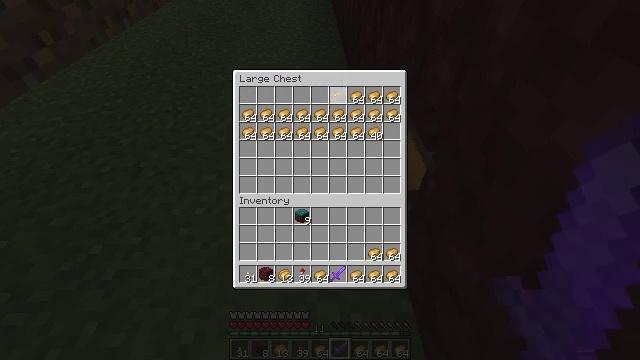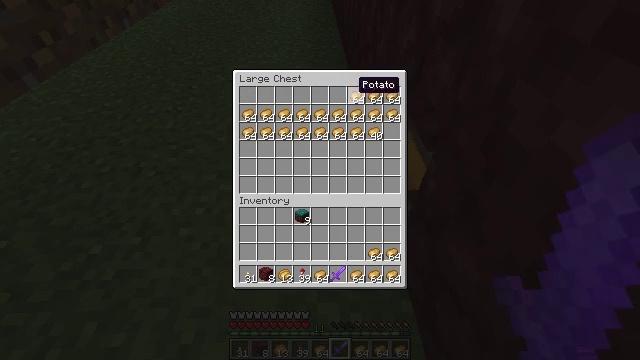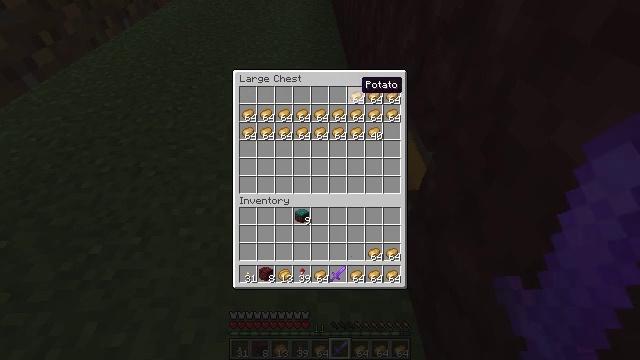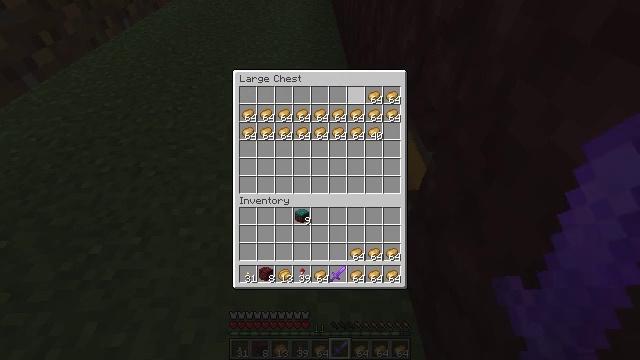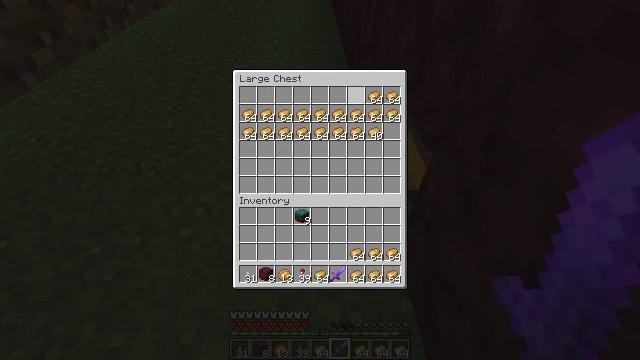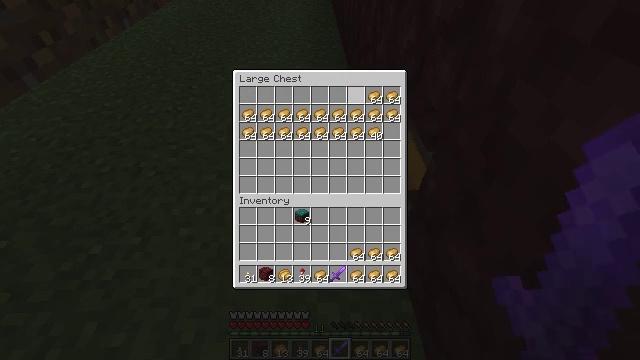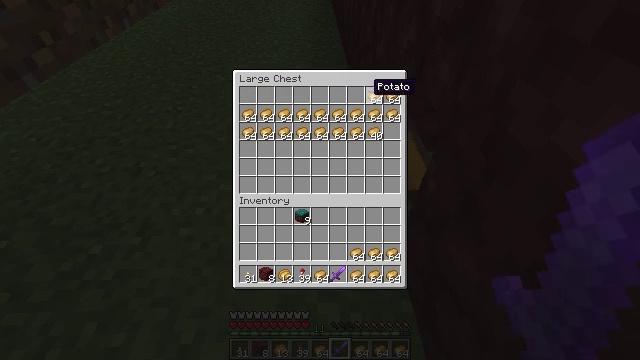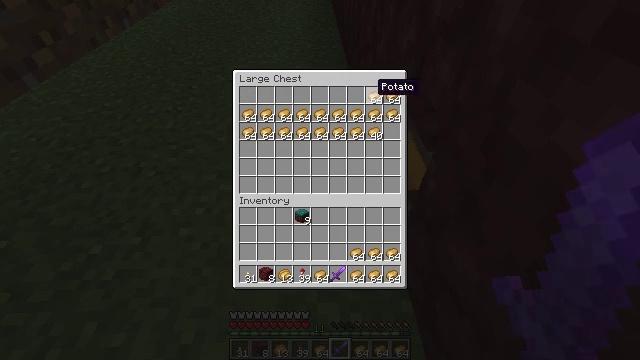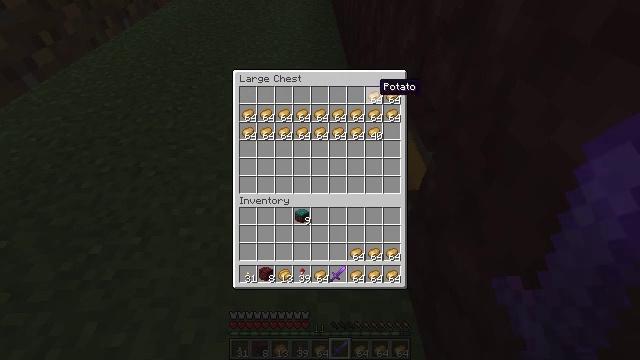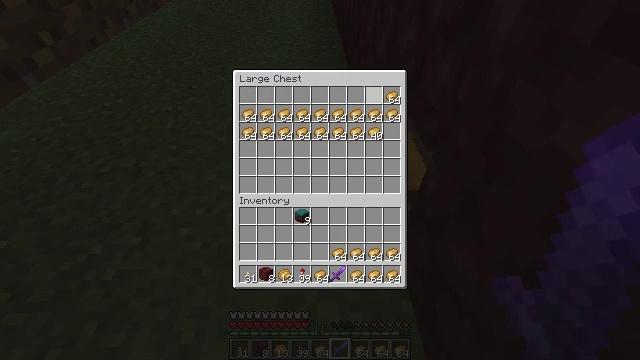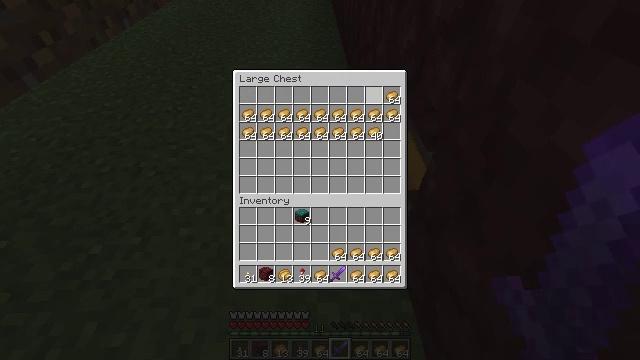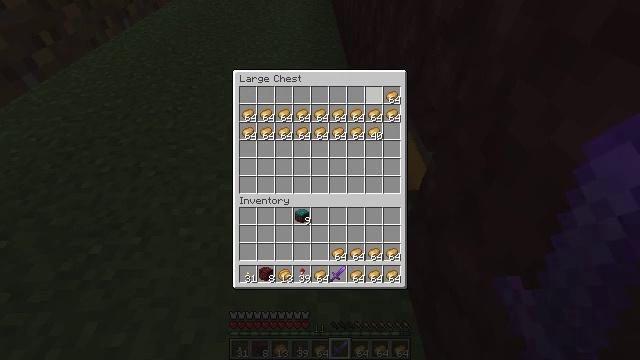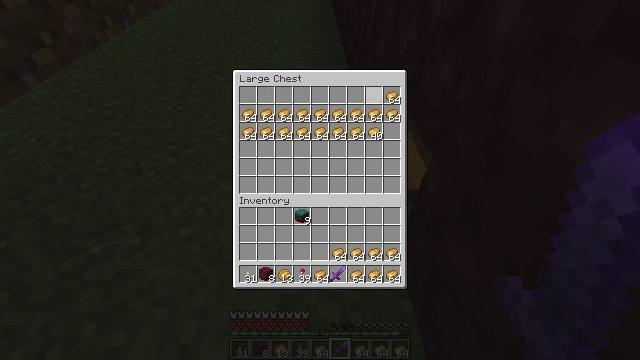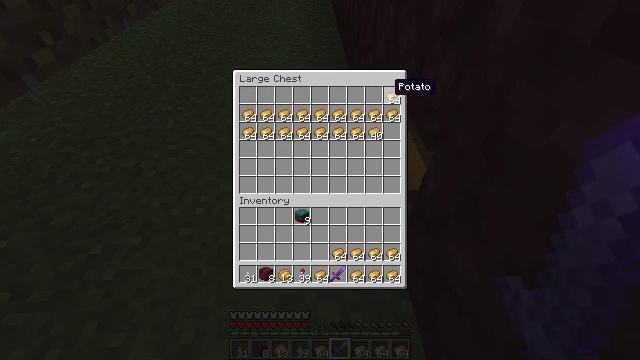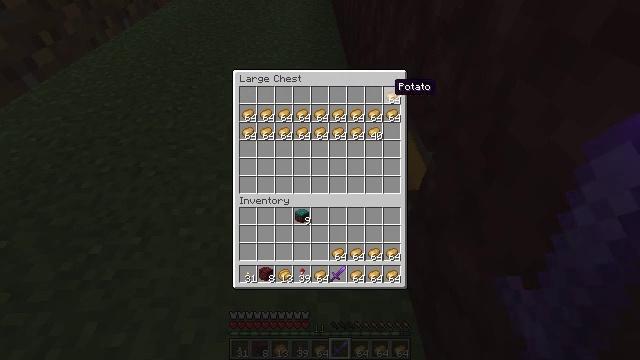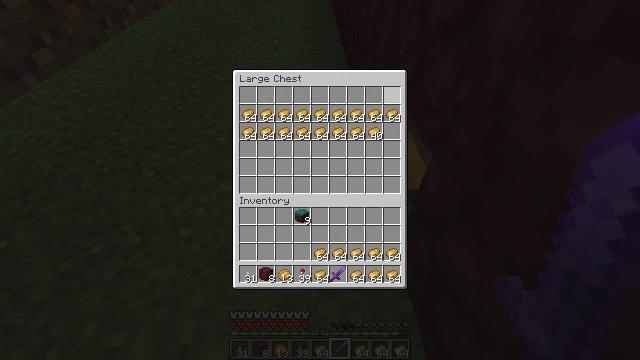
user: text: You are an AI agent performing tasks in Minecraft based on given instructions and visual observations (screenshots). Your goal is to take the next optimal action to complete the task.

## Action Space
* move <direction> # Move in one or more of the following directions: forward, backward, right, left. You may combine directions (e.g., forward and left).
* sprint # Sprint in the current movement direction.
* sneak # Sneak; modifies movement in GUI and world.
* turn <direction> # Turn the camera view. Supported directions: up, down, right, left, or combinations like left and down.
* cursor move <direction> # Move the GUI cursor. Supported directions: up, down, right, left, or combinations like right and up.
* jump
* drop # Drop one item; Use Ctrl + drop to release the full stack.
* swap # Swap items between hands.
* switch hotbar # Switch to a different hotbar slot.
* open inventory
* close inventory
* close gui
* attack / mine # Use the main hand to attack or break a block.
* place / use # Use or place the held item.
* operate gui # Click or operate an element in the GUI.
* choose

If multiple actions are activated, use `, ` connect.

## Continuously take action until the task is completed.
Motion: motion action
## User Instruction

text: craft item air
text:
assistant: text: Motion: sneak, cursor move right
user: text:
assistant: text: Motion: sneak
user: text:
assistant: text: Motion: sneak, choose
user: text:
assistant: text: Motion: sneak, choose
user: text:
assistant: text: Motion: sneak, choose
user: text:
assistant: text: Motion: sneak, cursor move right
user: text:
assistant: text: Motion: sneak
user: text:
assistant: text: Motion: sneak
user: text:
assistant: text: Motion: sneak, choose
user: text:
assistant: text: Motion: sneak, choose
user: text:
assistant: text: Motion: sneak, choose
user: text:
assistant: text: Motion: sneak, cursor move right
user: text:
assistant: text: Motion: sneak
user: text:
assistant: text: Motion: sneak
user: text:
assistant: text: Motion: sneak, choose
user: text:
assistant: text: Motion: sneak, choose
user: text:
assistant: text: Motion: sneak, choose
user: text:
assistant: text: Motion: sneak
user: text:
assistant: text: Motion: sneak
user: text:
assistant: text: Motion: sneak
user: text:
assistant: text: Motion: sneak
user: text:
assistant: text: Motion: sneak
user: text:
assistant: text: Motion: sneak
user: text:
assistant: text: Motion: no_op
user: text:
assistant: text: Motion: no_op
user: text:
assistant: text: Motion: no_op
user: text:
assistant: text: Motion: no_op
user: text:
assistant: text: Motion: no_op
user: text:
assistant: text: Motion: close gui
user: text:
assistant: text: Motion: open inventory